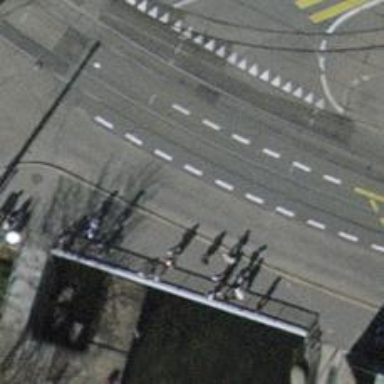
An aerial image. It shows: Tertiary road with asphalt surface crossing over bridge. There are separate sidewalks and trolley wires along the road.